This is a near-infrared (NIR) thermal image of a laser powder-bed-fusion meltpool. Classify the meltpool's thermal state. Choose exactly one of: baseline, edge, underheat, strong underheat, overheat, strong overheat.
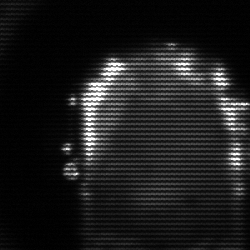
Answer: baseline